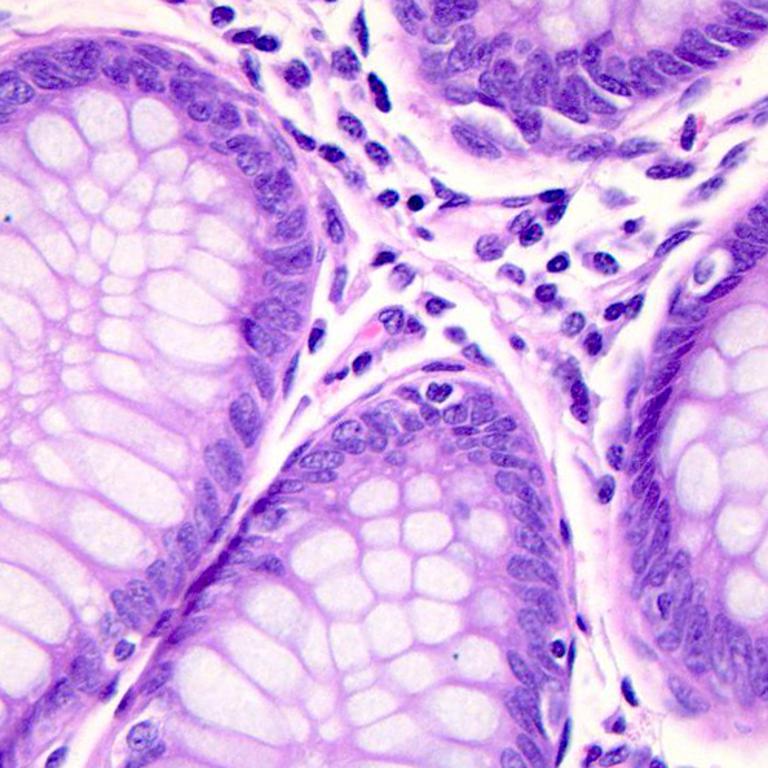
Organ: colon
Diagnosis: benign